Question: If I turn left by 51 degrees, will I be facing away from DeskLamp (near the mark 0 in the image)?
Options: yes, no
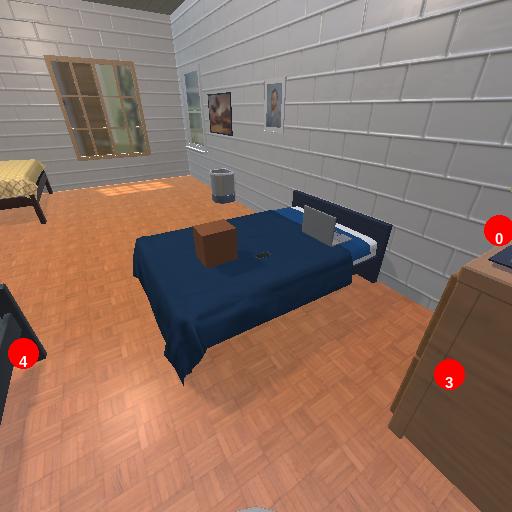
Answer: yes